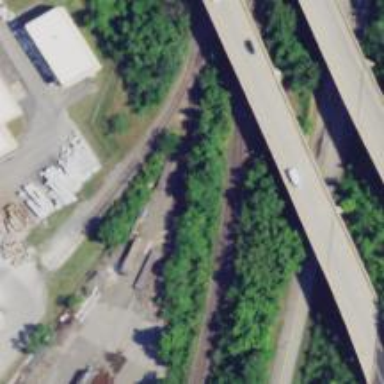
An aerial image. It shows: Disused railway siding.